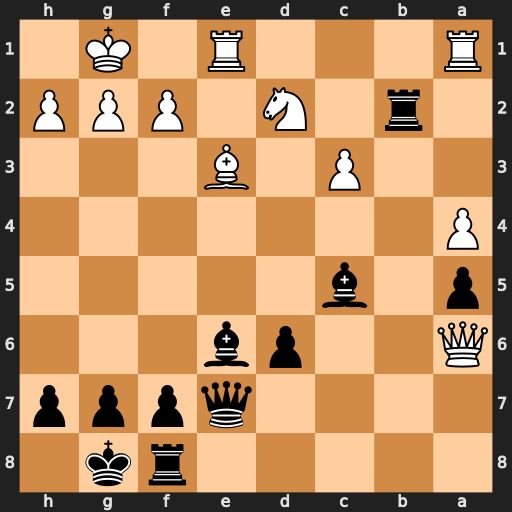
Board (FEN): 5rk1/4qppp/Q2pb3/p1b5/P7/2P1B3/1r1N1PPP/R3R1K1
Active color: b
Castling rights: -
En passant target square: -
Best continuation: Bxe3 Rxe3 Rxd2